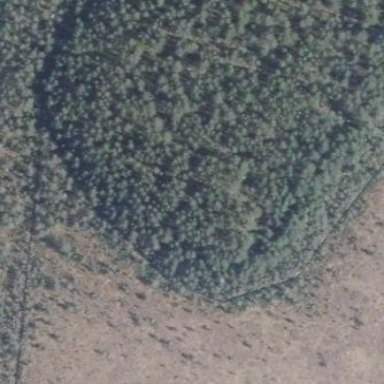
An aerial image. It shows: Needle-leaved woodland.